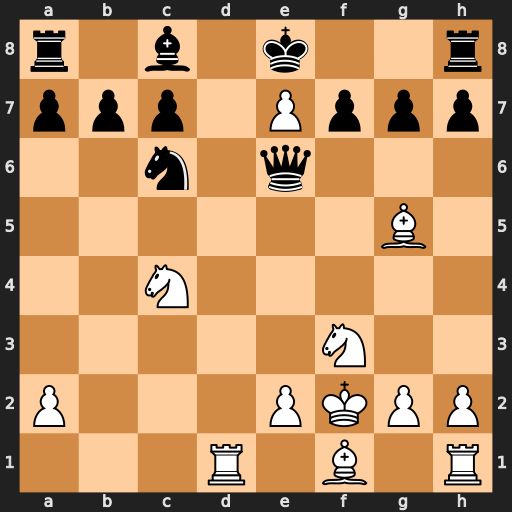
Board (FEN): r1b1k2r/ppp1Pppp/2n1q3/6B1/2N5/5N2/P3PKPP/3R1B1R
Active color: w
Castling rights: kq
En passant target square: -
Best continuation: Rd8+ Nxd8 exd8=Q#